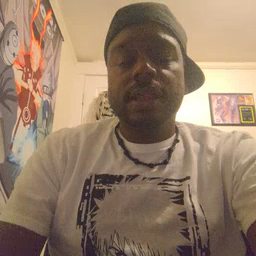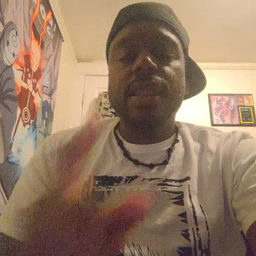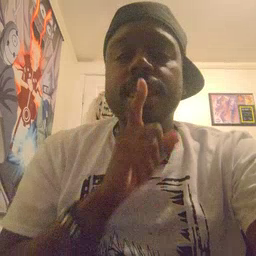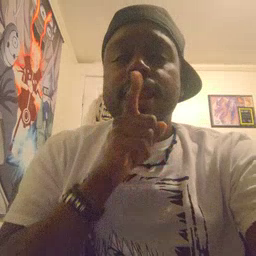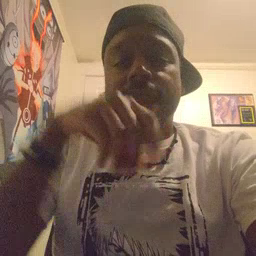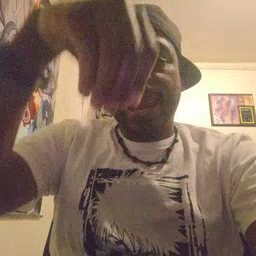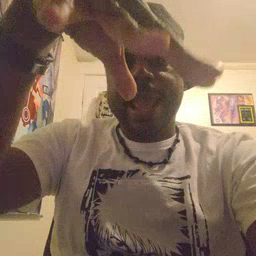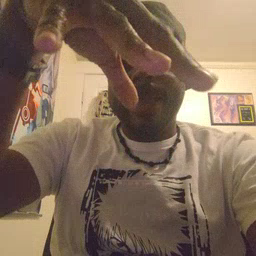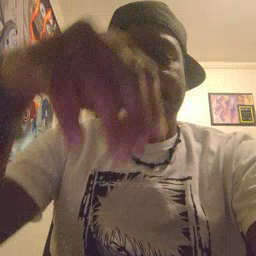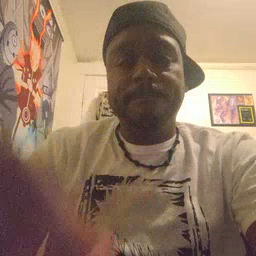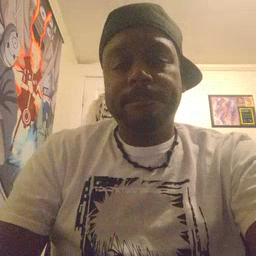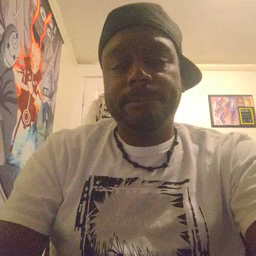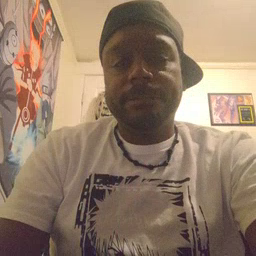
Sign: lamp